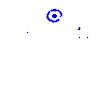
Particle: kaon